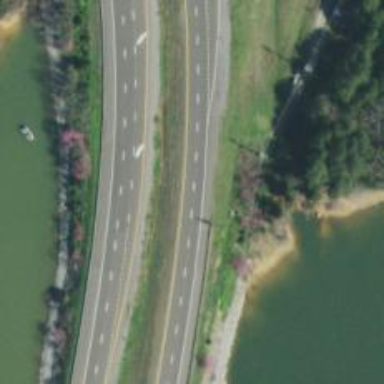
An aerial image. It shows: This image shows trunk highway that functions as expressway.